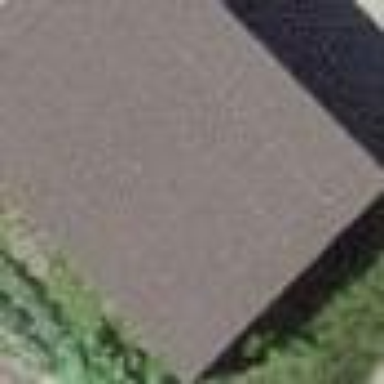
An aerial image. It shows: Garage.